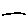
Label: line